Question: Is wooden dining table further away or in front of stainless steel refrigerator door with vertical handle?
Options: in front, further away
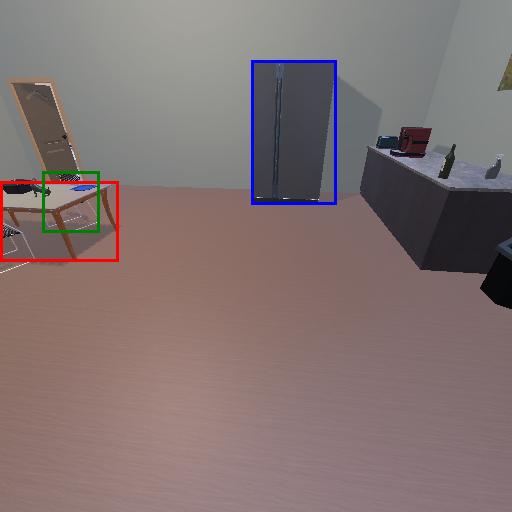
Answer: in front